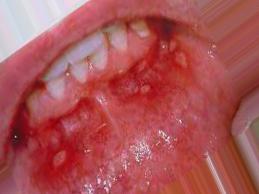
Condition: Mouth Ulcer